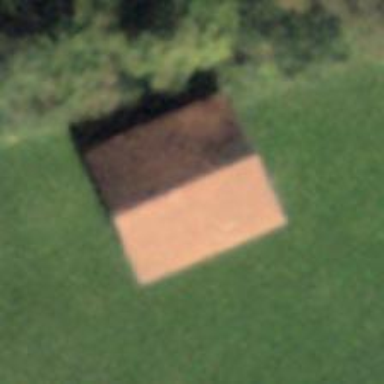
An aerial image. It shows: Barn.